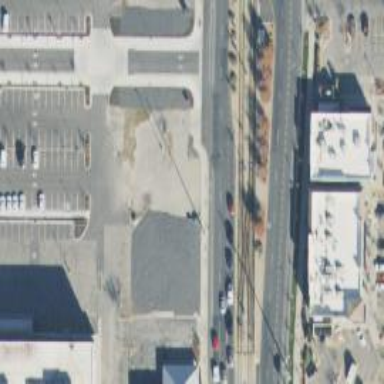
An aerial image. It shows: Light rail electrified with contact line.